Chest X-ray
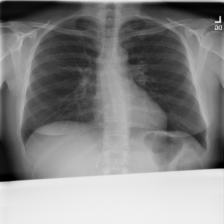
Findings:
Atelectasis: negative
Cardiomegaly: negative
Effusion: negative
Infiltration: negative
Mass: negative
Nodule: negative
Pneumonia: negative
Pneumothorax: negative
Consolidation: negative
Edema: negative
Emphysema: negative
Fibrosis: negative
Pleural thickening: negative
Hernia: negative